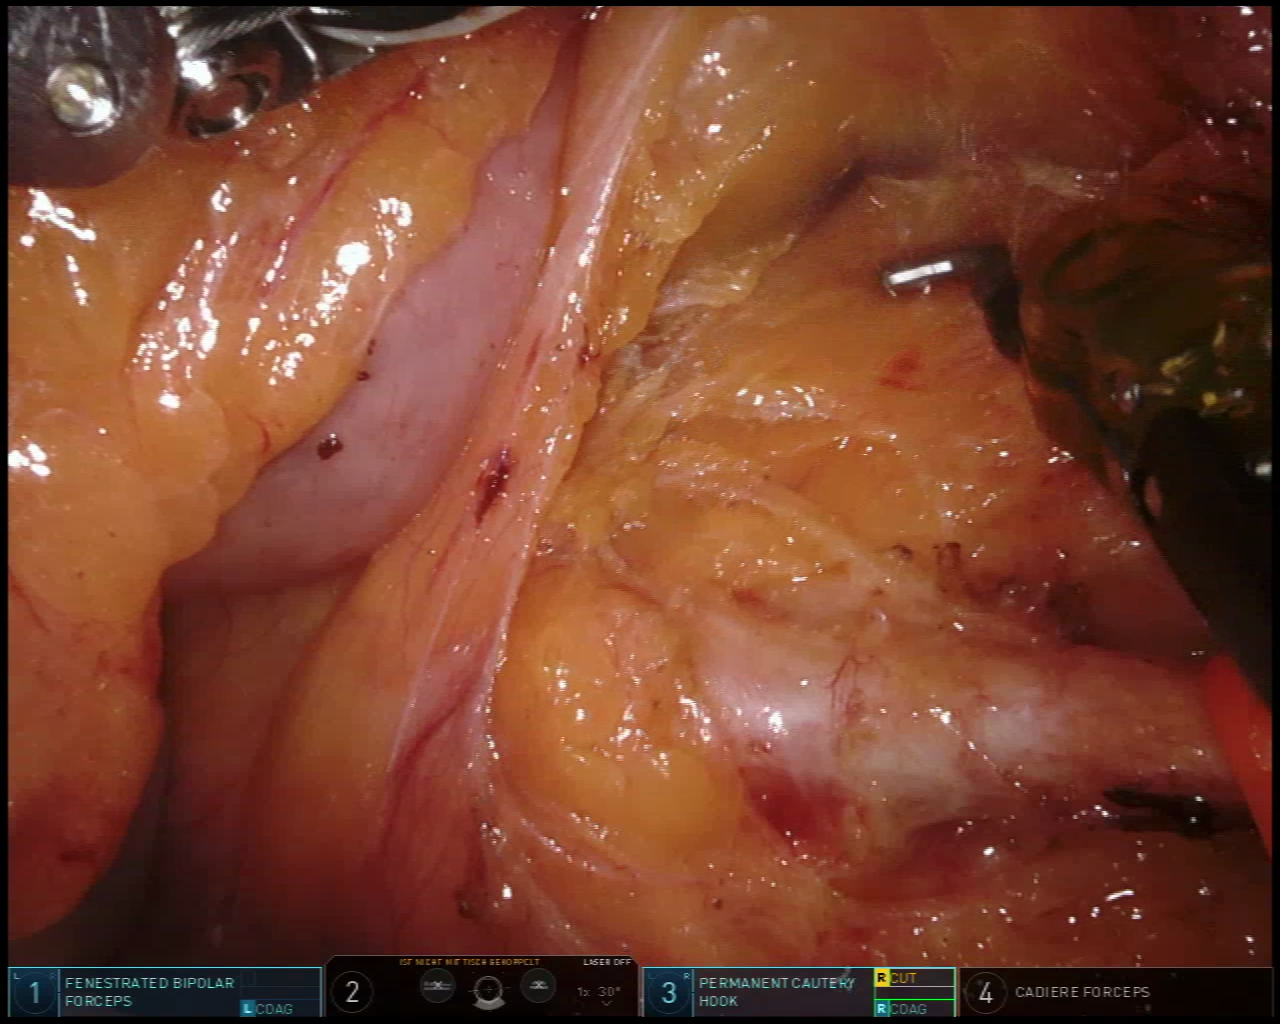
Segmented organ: small_intestine
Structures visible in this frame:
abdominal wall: no
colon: no
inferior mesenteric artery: yes
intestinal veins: no
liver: no
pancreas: no
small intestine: yes
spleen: no
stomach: no
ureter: no
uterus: no
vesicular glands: no